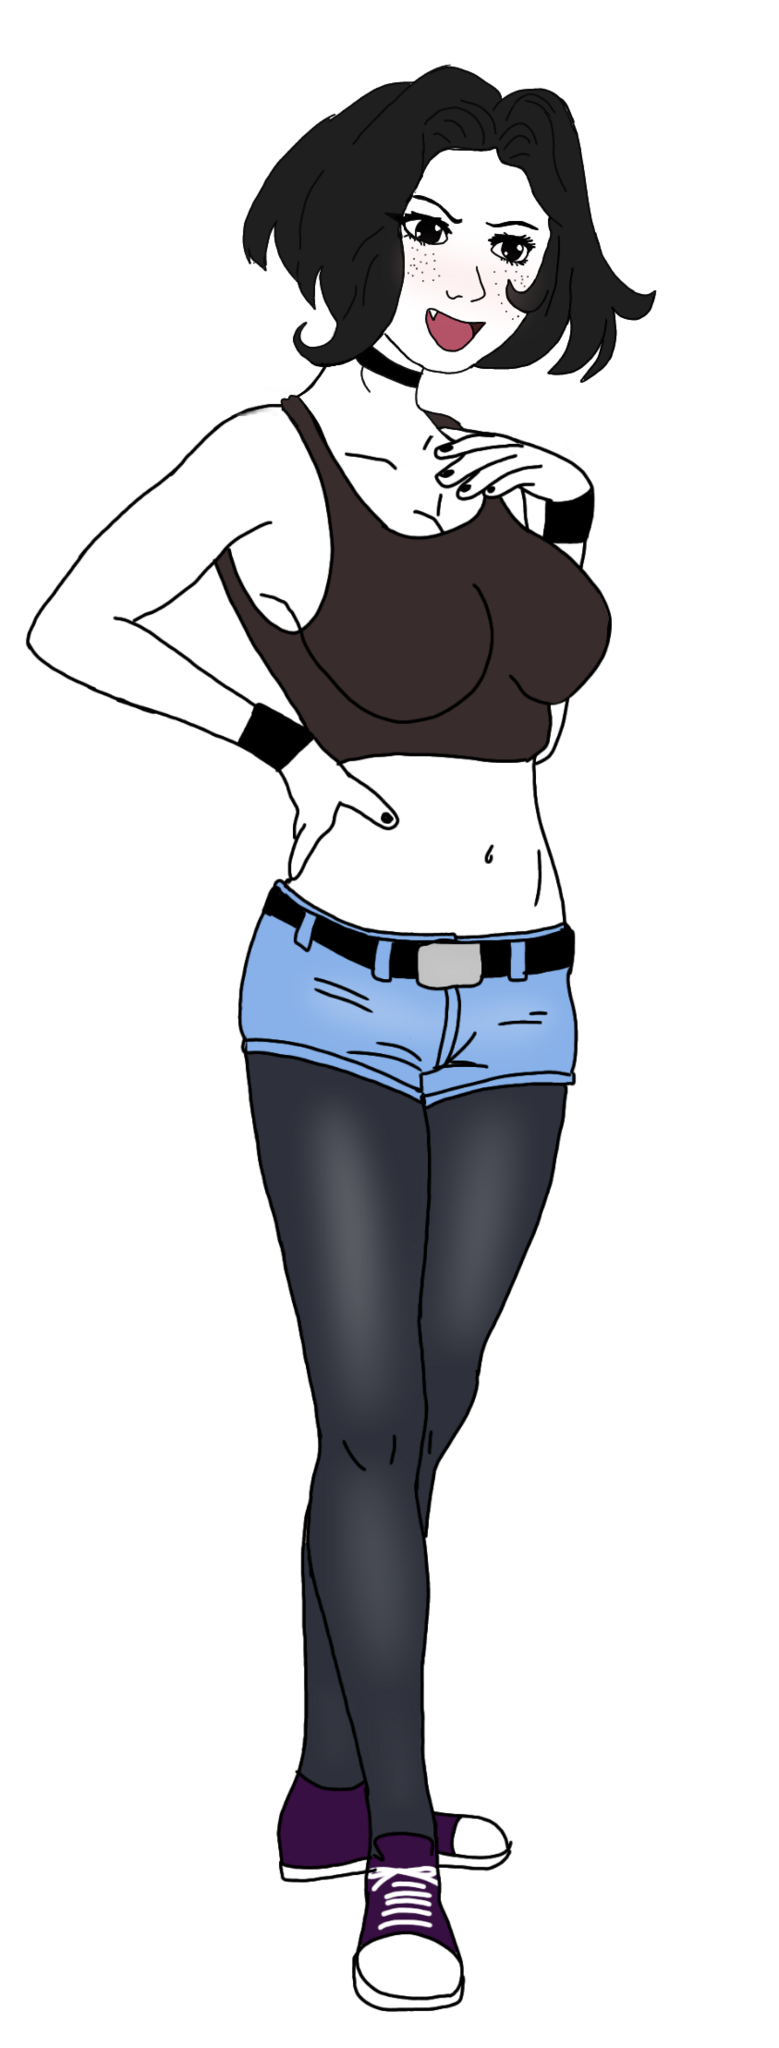
Label: 5_Doomer_Girl